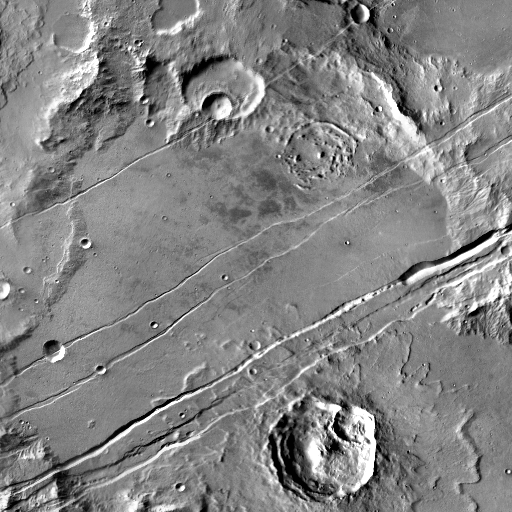
Crater classes present: Background, Other, Layered, Buried, Secondary